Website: lowes
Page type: order-tracking
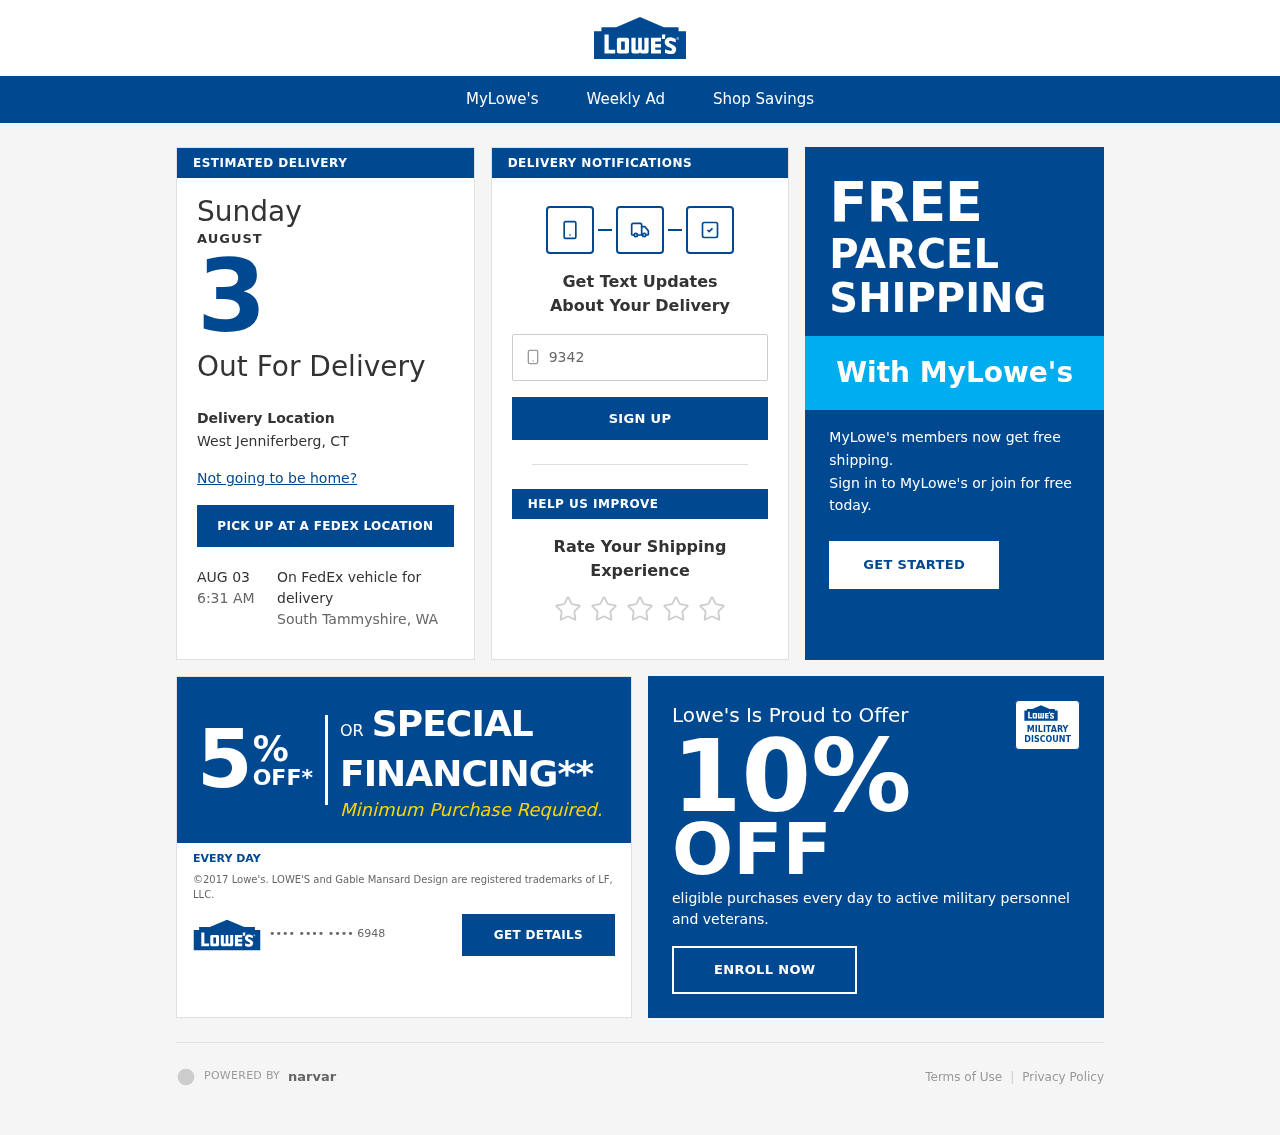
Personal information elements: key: PII_CARD_LAST4
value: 6948
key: PII_PHONE
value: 9342758437
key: PII_CITY_STATE
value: West Jenniferberg, CT
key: PII_CITY_STATE2
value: South Tammyshire, WA
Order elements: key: ORDER_DELIVERY_DATE
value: AUG 03
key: ORDER_DELIVERY_DATE
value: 6:31 AM
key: ORDER_DELIVERY_DATE
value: AUGUST
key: ORDER_DELIVERY_DATE
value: Sunday
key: ORDER_DELIVERY_DATE
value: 3